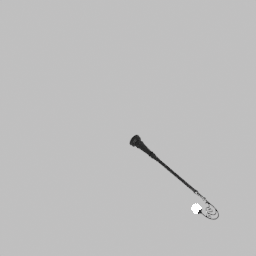
Label: lighting